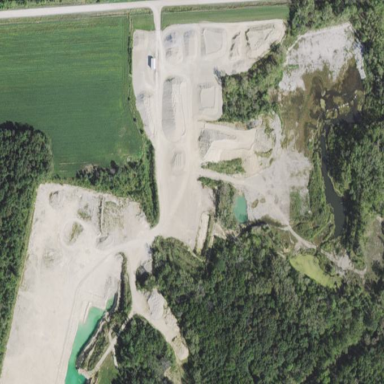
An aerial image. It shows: Quarry area.